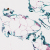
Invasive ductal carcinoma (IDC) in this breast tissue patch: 0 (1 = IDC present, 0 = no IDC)